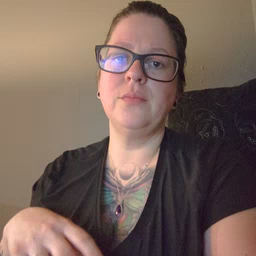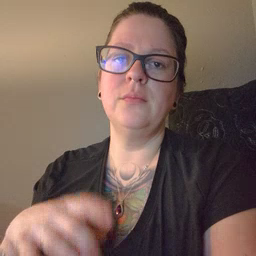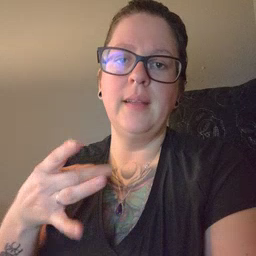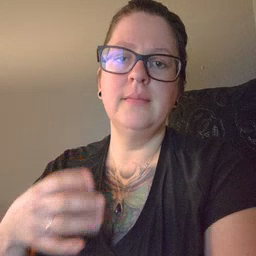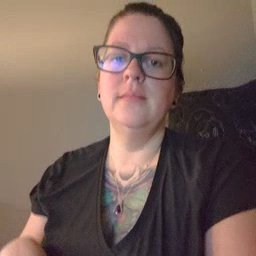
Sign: hate